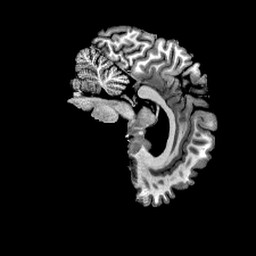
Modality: T1w
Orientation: sagittal
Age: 22
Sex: male
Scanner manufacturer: siemens
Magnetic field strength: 6.98 T
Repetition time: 6 s
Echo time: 0.00302 s